Aerial crown-view tile of a tropical tree (Barro Colorado Island, Panama), acquired 20250818:
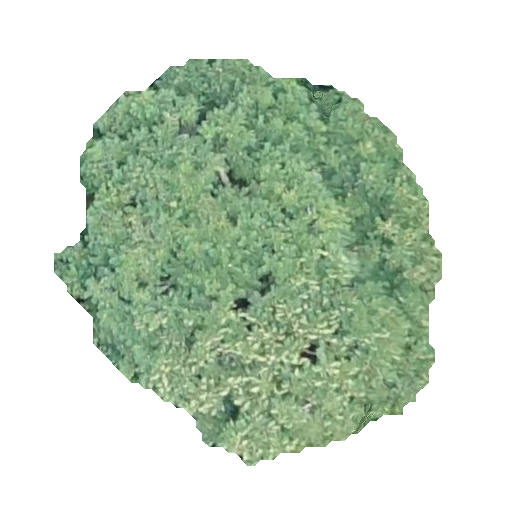
Species: Jacaranda copaia
GBIF accepted scientific name: Jacaranda copaia
Crown area: 161.55 m²